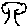
Label: tree